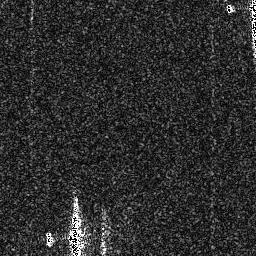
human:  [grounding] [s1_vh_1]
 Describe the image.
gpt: In the satellite image, there is  <ref>1 medium ship </ref> <box>[[25, 78, 33, 99, 0]]</box> located at bottom left.